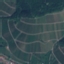
Land use / land cover class: PermanentCrop